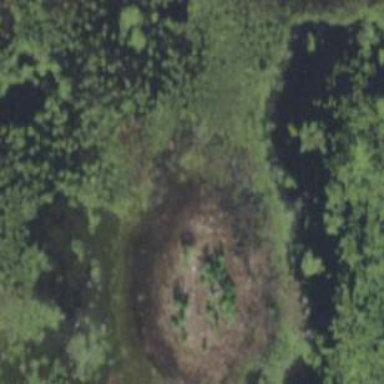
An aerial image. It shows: Swamp in wetland area.